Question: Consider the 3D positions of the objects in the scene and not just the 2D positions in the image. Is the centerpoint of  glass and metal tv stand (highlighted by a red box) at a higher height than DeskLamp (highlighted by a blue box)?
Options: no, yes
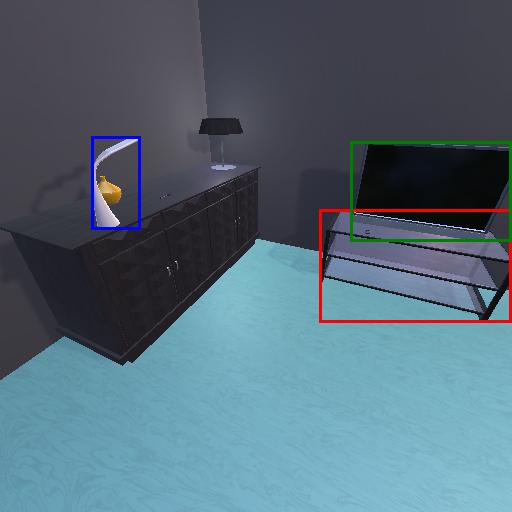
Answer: no